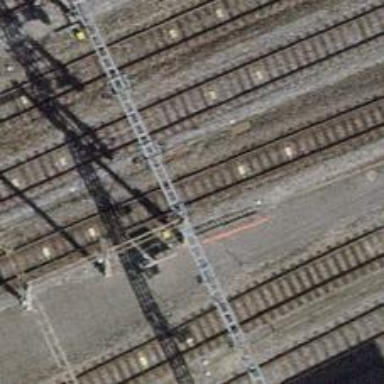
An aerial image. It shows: Railway signal.